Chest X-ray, PA view. Patient: 58 years old, sex M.
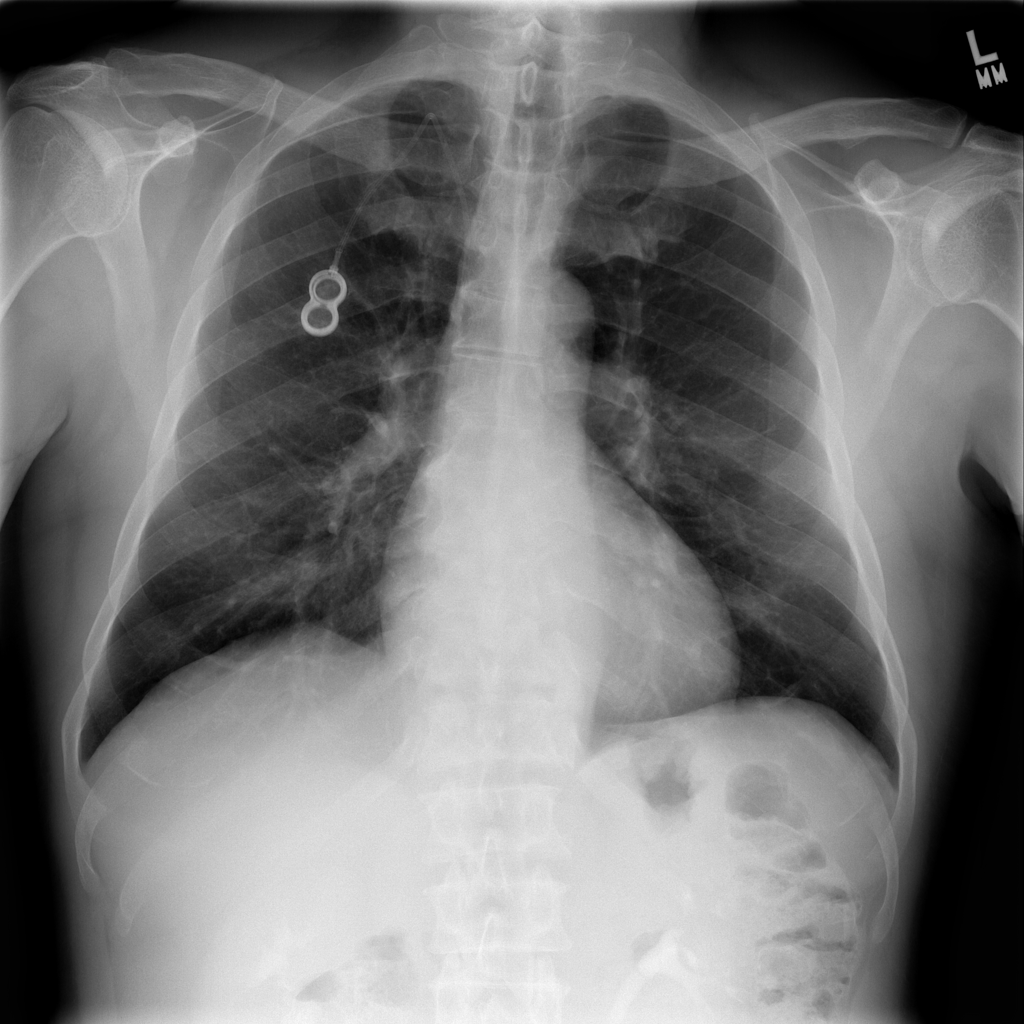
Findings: No Finding